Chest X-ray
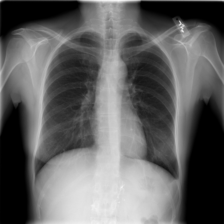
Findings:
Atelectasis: negative
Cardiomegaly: negative
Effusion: negative
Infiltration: negative
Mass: negative
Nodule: negative
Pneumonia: negative
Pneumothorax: negative
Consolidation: negative
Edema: negative
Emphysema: negative
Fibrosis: negative
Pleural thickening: negative
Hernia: negative